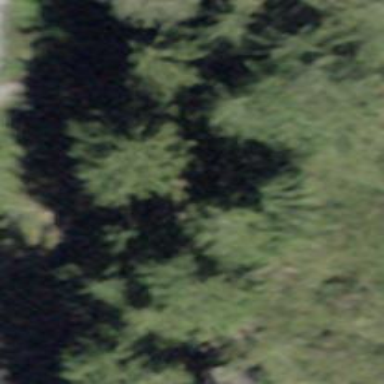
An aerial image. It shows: Forest area.